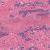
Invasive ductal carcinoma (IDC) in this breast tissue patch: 0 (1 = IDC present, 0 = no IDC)